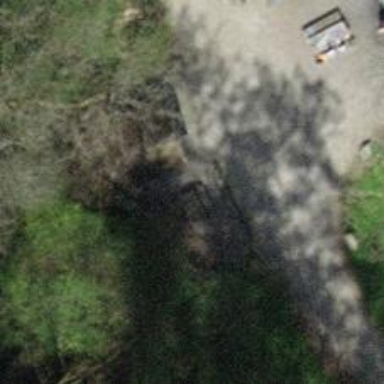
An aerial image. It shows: Picnic site for tourists.